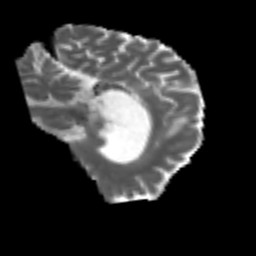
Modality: MD
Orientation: sagittal
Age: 31
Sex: female
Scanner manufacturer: siemens
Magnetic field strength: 3 T
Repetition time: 4.5 s
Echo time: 0.103 s